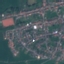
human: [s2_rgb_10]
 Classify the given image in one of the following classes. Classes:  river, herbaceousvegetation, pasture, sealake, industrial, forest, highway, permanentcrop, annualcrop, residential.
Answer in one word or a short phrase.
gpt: Residential